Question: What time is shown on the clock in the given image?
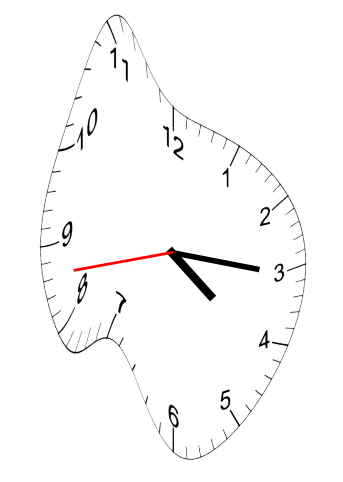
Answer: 04:15:43